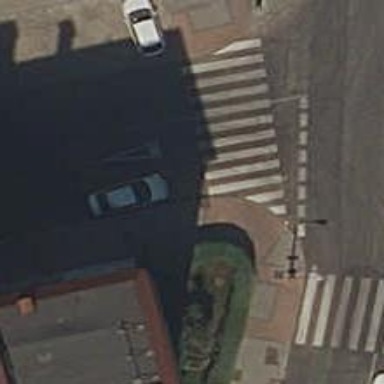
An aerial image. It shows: Uncontrolled crossing on the road.